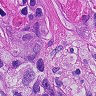
Metastatic tissue present: yes